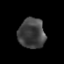
Tissue: prostate
Cell type: T cells
Senescence score: 0.3261
Nuclear area (px): 785
Mean DAPI intensity: 65.261